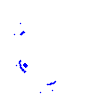
Particle: pion